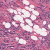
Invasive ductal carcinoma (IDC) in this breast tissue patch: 1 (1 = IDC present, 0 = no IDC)